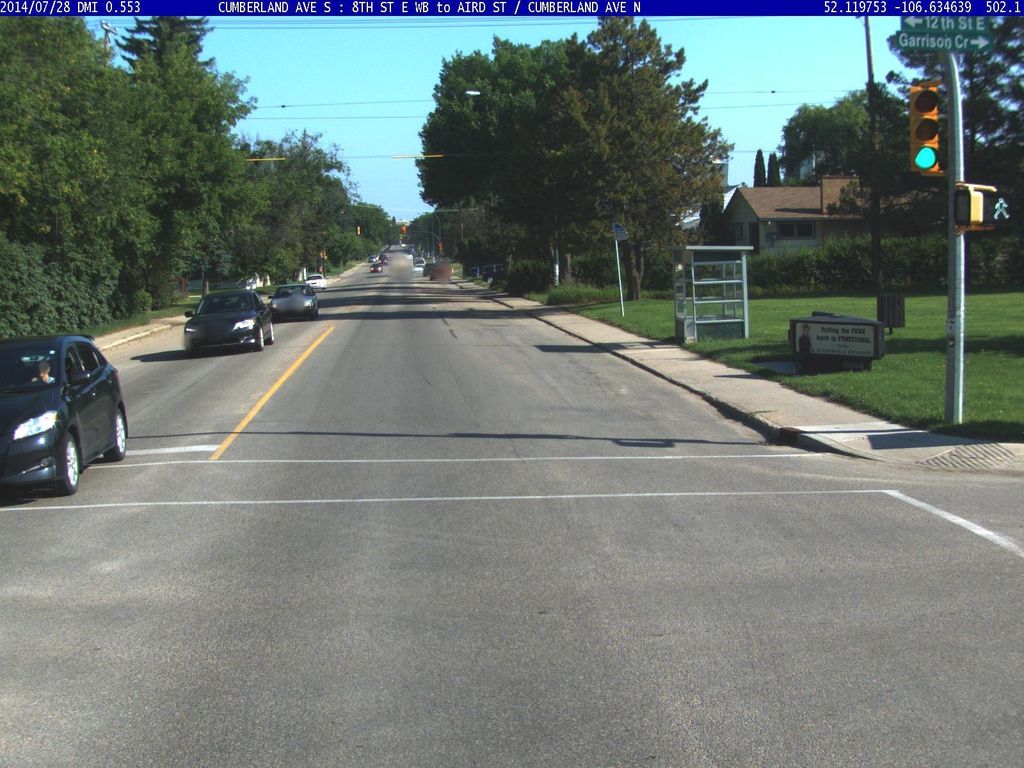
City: saskatoon